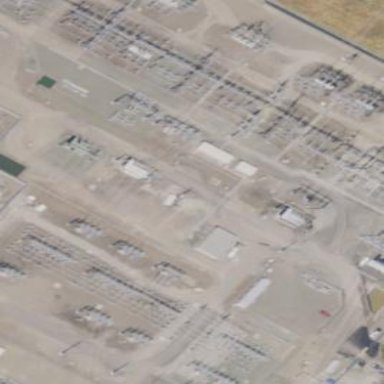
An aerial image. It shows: Fenced power substation at the transmission level.